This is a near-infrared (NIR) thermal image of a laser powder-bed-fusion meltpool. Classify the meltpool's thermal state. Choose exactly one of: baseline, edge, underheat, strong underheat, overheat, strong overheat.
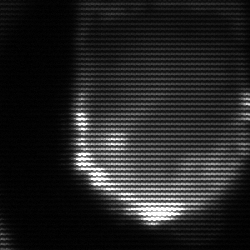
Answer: edge